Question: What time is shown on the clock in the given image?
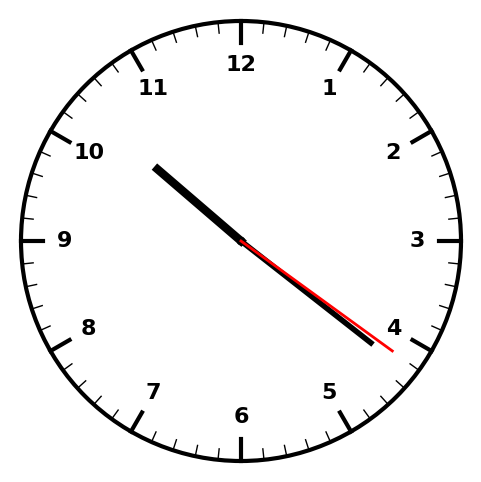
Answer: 10:21:21